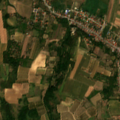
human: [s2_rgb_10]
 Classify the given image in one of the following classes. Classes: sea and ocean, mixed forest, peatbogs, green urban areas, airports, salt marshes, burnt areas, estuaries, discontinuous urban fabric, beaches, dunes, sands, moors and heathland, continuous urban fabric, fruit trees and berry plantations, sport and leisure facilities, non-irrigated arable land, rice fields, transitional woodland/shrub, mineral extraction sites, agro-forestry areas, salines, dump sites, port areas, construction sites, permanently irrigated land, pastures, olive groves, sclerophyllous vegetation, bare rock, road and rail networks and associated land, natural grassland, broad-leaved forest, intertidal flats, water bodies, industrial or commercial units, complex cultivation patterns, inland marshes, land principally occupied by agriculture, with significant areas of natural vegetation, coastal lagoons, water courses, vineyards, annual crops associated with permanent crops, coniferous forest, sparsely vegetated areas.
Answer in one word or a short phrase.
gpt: discontinuous urban fabric, non-irrigated arable land, complex cultivation patterns, land principally occupied by agriculture, with significant areas of natural vegetation, inland marshes